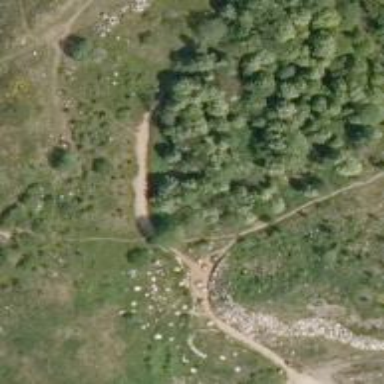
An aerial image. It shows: Path.